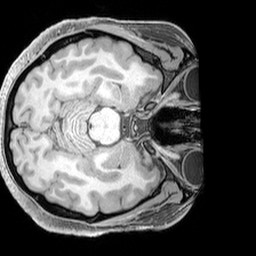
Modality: T1w
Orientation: axial
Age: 25
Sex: female
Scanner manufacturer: siemens
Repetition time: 2.3 s
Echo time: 0.00226 s